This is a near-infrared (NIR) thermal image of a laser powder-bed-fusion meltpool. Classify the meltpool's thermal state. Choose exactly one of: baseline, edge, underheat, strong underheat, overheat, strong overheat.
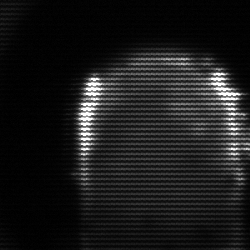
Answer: baseline